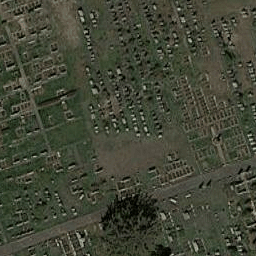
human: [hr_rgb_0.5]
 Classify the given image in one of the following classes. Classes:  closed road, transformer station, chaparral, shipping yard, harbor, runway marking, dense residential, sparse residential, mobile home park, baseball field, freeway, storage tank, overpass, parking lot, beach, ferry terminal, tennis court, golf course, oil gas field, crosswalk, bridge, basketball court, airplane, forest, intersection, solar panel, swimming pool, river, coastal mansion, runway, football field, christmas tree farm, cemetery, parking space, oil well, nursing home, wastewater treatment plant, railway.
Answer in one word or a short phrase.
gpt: cemetery